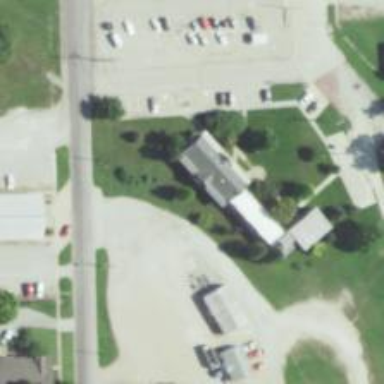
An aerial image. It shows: Historic railroad depot.